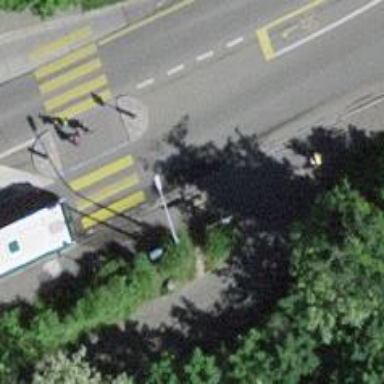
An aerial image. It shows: Guidepost that provides information for both bicyclists and hikers.